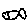
Label: fish